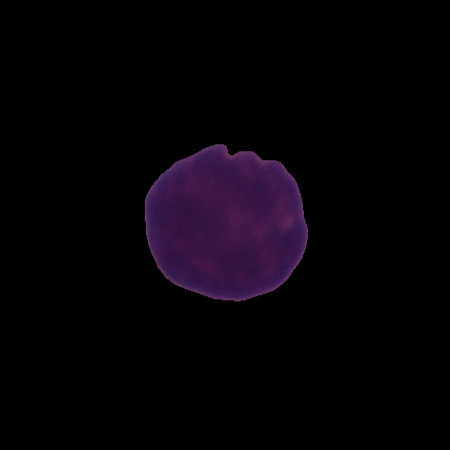
Label: healthy